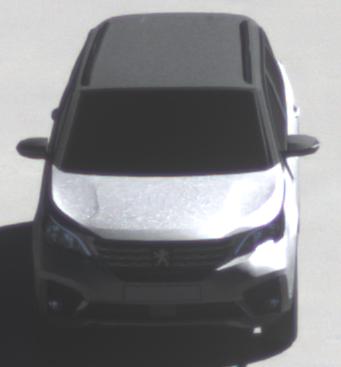
Make: Peugeot
Model: 5008 1.2 PureTech 130 Active
Detailed model: 5008 (II) (03/17 - 09/20)
Model produced from: 2017/03
Model produced until: 2018/07
Doors: 5
Color: white
Road condition: wet road
Daytime: midday
Contrast: high contrast